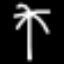
Label: palm tree